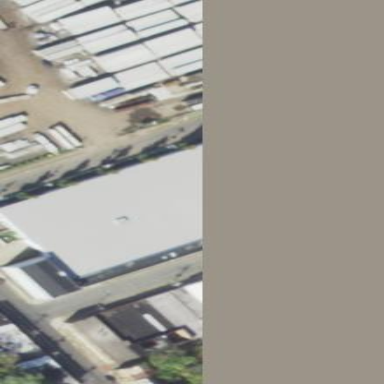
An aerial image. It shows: Building housing storage rental shop.